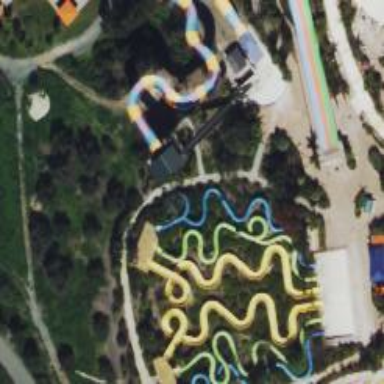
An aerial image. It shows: Water slide attraction.